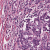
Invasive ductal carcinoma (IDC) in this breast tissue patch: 0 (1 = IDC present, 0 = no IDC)